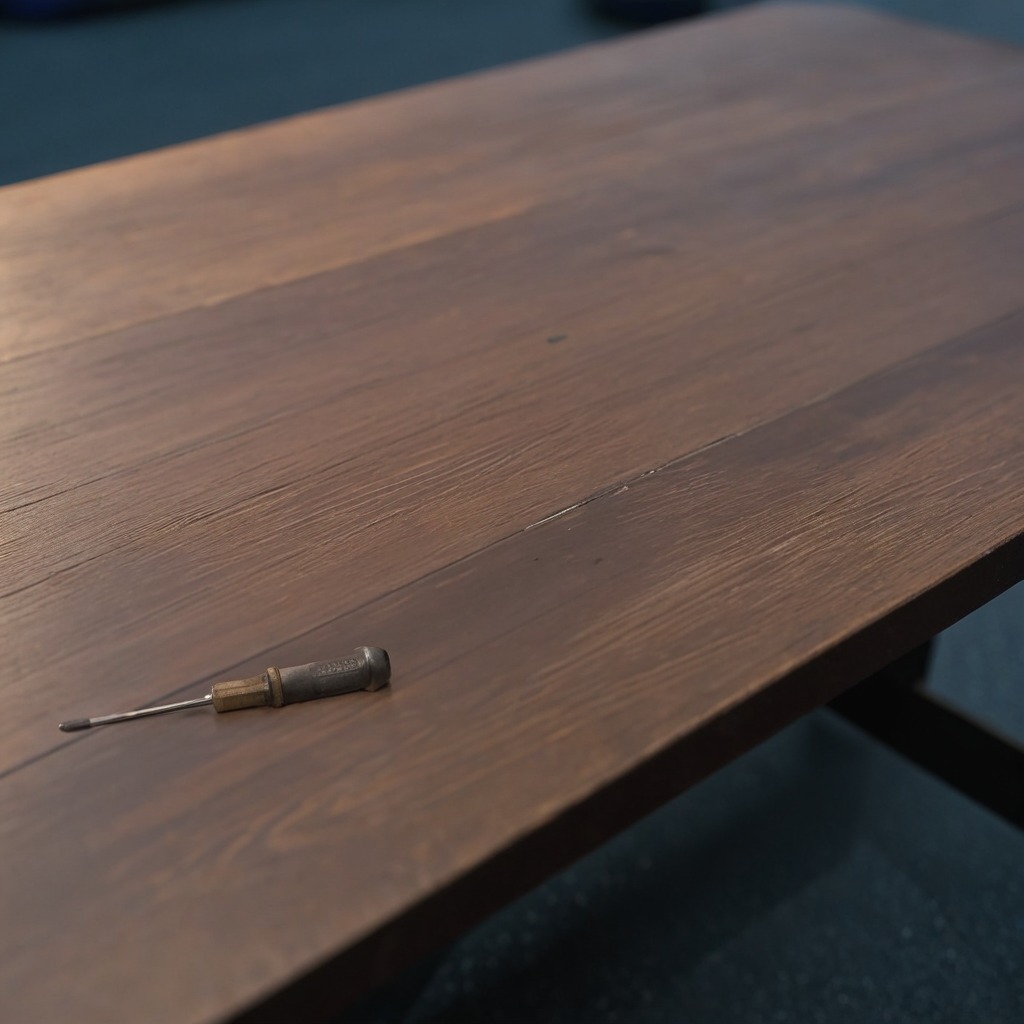
A screwdriver lies on the old table with faint burn marks in a small garage at twilight.